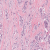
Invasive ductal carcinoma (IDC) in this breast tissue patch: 1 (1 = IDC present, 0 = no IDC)